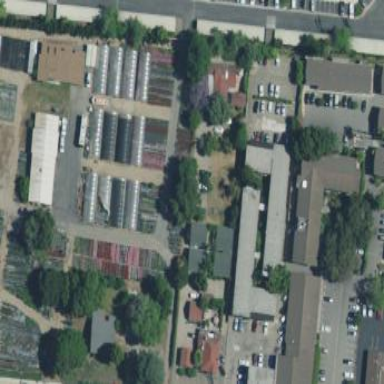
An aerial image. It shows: Plant nursery.